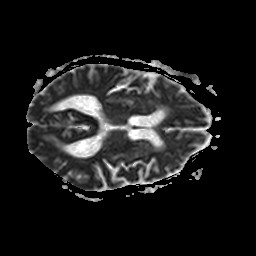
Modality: ADC
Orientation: axial
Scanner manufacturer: philips
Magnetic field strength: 1.5 T
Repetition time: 4.822 s
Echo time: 0.07764 s